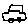
Label: car